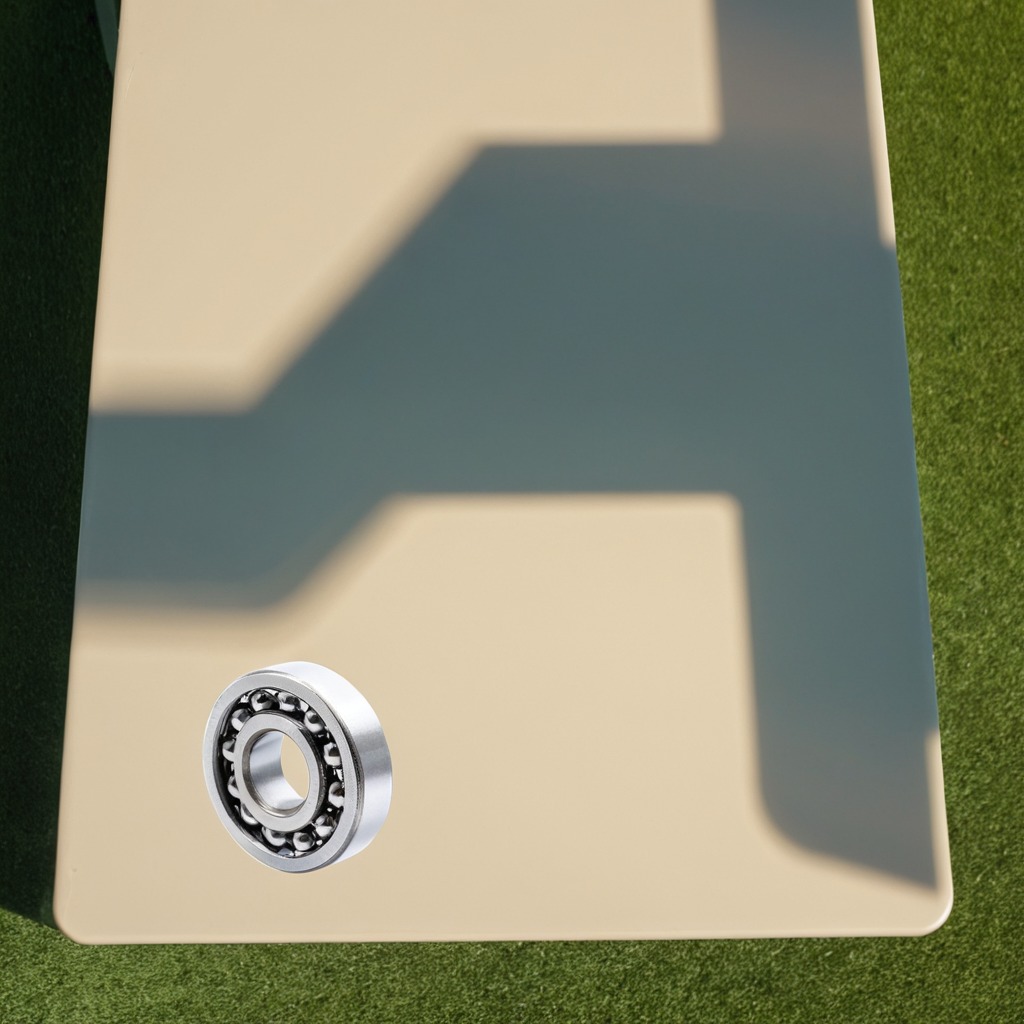
A metal ball bearing is lying on a clean utility table in a temporary outdoor tool station afternoon light present textured surface.